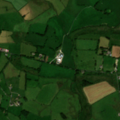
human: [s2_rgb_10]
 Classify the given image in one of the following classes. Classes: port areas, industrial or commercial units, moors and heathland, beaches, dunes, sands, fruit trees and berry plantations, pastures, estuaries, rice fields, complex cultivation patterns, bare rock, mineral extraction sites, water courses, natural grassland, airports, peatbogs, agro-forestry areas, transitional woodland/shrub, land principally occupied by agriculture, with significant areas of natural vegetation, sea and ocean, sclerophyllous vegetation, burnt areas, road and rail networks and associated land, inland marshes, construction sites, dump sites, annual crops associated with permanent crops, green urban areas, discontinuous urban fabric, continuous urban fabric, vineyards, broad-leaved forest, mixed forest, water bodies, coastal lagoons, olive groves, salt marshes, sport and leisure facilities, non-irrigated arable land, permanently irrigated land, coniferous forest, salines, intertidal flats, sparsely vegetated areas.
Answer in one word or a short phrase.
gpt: pastures, coniferous forest